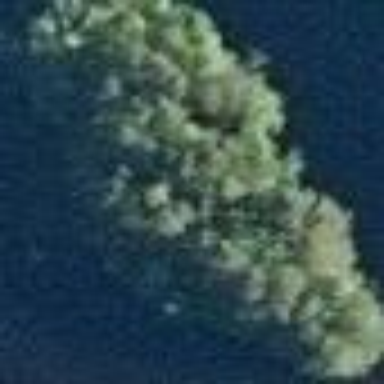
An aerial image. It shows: Image showing island.